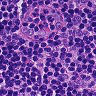
Metastatic tissue present: no